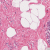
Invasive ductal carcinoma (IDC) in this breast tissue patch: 0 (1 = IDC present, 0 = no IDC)